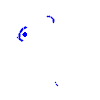
Particle: electron